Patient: sex F, age 68
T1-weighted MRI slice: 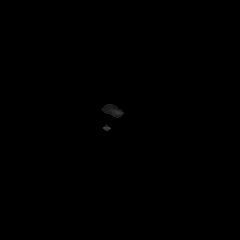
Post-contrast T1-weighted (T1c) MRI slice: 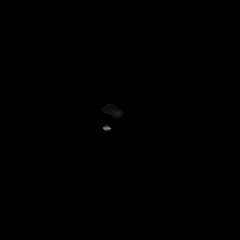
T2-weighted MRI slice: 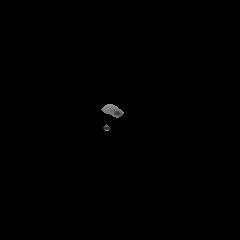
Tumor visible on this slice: no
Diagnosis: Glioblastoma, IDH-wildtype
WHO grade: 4